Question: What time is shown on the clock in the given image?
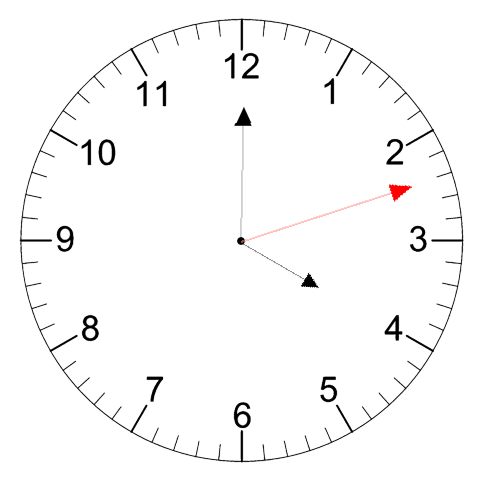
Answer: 04:00:12